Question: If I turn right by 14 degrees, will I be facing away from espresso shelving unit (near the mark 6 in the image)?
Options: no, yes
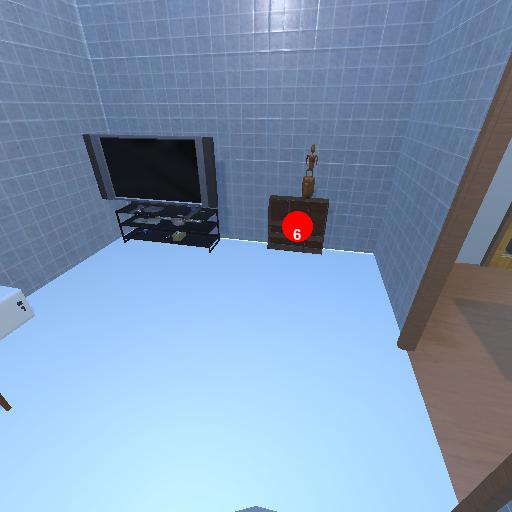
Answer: no